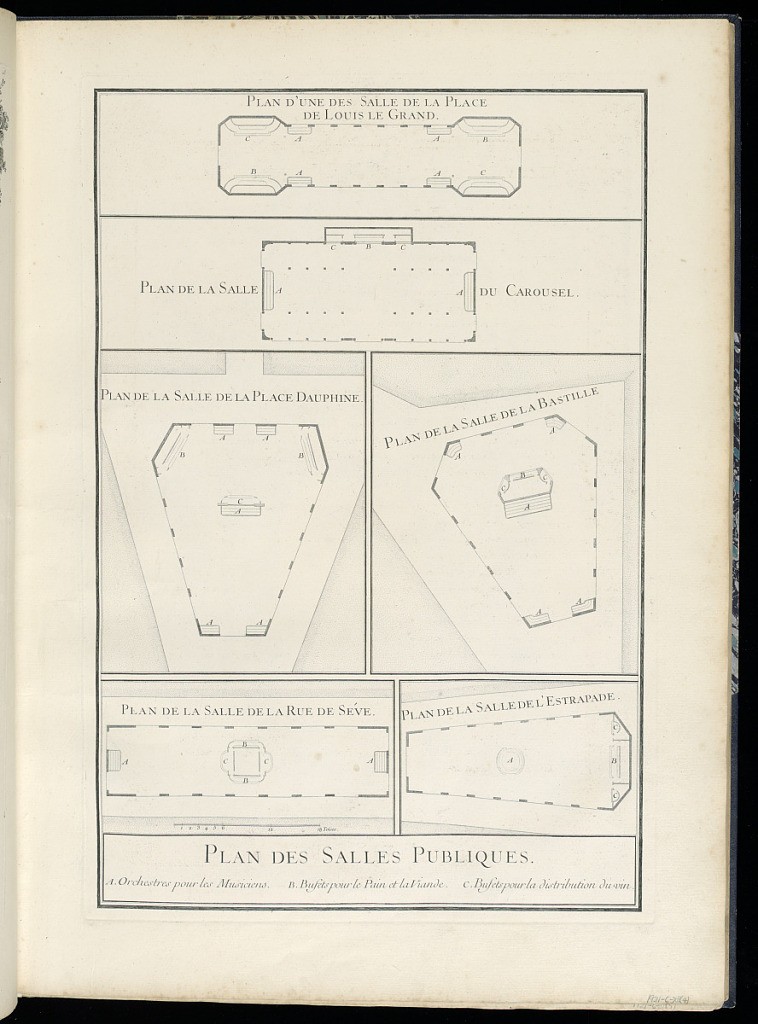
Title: Plan des Salles Publiques
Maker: Jean François Blondel, French, 1681–1756
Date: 1751
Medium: Engraving on laid paper
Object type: Bound print
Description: Plans for the tables for food and wine, and space for musicians, in six rooms, labeled: "PLAN D'UNE DES SALLES DE LA PLACE DE LOUIS LE GRAND," "PLAN DE LA SALLE DU CAROUSEL," "PLAN DE LA SALLE DE LA PLACE DAUPHINE," "PLAN DE LA SALLE DE LA BASTILLE," PLAN DE LA SALLE DE LA RUE DE SÉVE," "PLAN DE LA SALLE DE L'ESTRAPADE."